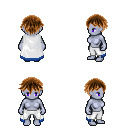
a pixel art fantasy rpg character, female body template, dark elf, purple skin, white trimmed cape, white pants, brown short bangs hairstyle, four views (front, back, left, right), 2x2 character sprite sheet, small pixel art, hard edges, no anti-aliasing